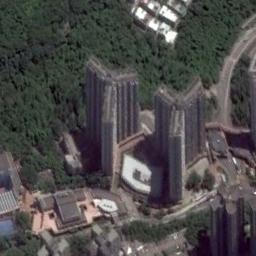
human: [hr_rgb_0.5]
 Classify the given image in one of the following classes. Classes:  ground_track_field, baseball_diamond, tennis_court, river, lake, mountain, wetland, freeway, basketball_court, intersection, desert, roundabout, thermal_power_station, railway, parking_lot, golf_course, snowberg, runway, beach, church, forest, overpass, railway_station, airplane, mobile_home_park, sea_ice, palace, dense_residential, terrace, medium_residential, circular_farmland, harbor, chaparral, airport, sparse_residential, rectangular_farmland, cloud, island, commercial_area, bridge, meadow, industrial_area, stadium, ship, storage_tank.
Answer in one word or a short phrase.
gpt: commercial_area